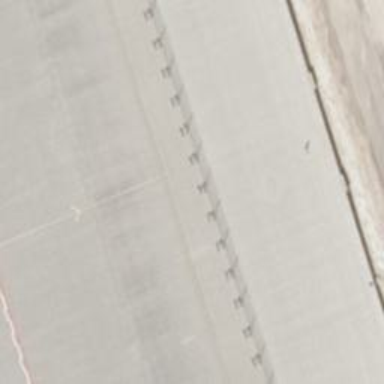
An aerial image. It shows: Parking position at the airport with concrete surface.